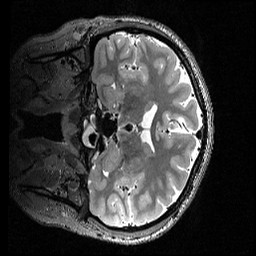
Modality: T2w
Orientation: coronal
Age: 20
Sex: female
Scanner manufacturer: siemens
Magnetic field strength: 3 T
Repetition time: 3.2 s
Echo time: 0.56 s